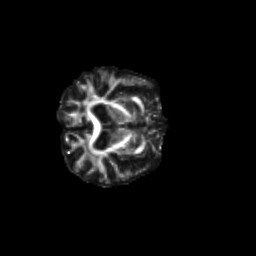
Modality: FA
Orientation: axial
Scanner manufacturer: siemens
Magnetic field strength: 3 T
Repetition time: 9.2 s
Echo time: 0.084 s